Aerial crown-view tile of a tropical tree (Barro Colorado Island, Panama), acquired 20250915:
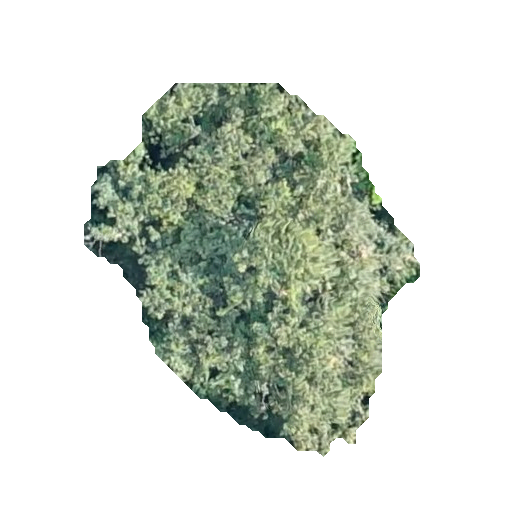
Species: Luehea seemannii
GBIF accepted scientific name: Luehea seemannii
Crown area: 116.425 m²